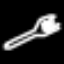
Label: fork